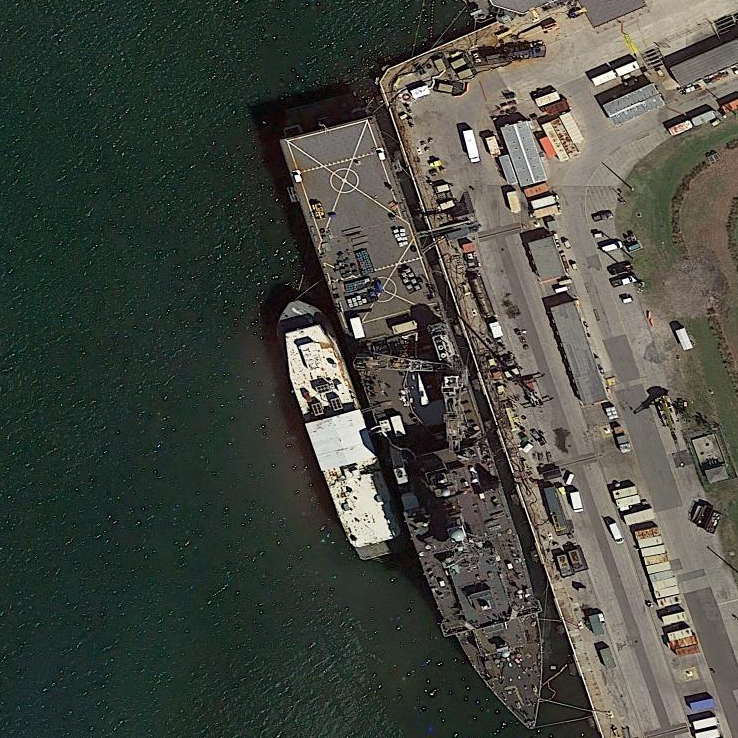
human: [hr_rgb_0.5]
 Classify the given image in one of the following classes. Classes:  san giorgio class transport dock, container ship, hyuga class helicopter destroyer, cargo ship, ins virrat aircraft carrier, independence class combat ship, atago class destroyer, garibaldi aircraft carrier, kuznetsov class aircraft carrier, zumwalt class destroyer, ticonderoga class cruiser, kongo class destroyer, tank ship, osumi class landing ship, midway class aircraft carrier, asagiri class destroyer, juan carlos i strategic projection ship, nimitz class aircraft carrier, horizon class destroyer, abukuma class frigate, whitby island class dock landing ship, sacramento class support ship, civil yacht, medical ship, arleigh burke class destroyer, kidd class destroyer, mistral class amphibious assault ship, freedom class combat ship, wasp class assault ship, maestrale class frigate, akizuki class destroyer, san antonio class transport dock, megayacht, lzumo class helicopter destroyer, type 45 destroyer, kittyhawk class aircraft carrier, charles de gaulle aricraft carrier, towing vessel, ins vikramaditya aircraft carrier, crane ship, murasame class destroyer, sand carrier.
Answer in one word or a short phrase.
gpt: Whitby Island class dock landing ship